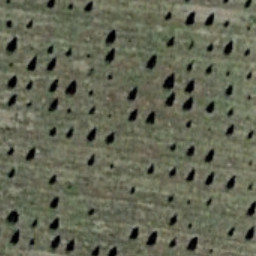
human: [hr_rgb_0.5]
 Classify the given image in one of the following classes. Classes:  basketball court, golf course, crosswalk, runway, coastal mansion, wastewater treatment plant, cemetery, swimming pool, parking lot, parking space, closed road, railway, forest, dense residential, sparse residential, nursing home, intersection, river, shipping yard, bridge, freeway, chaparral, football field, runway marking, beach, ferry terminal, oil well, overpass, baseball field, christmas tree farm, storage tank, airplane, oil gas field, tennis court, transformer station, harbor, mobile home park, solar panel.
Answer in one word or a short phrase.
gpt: christmas tree farm